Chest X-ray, PA view. Patient: 57 years old, sex F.
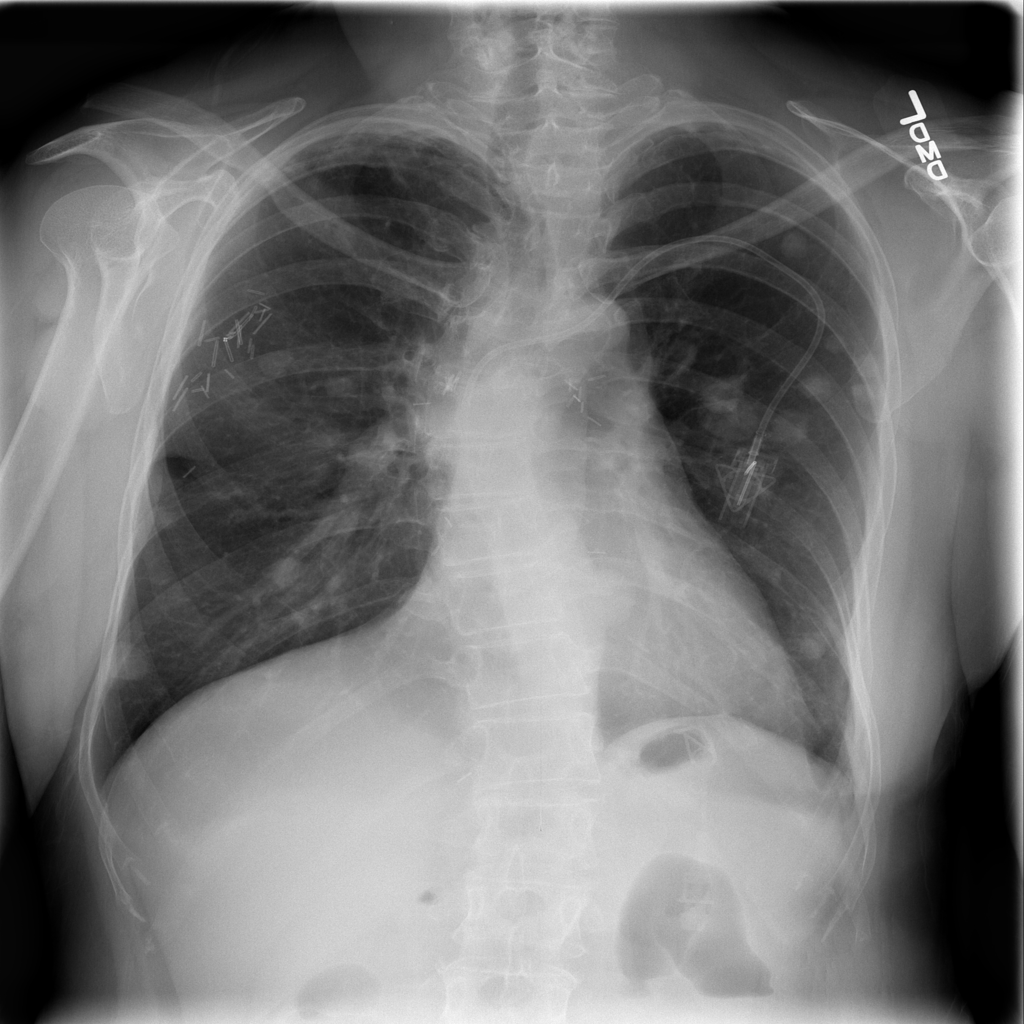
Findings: Infiltration